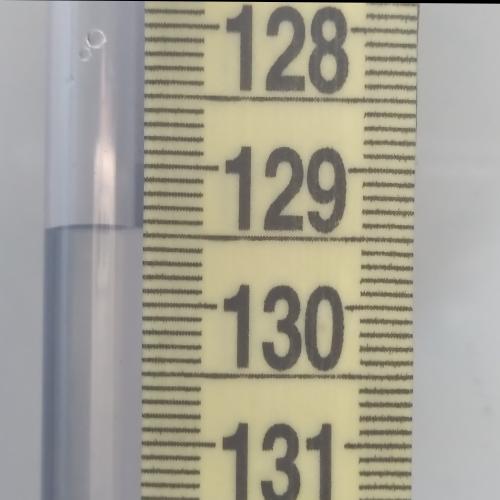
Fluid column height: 129.5 cm